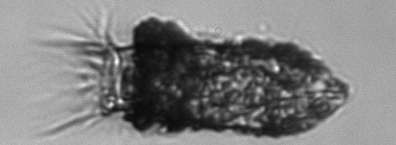
Label: Tintinnopsis